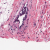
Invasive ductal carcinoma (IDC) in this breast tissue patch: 0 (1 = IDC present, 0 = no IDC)